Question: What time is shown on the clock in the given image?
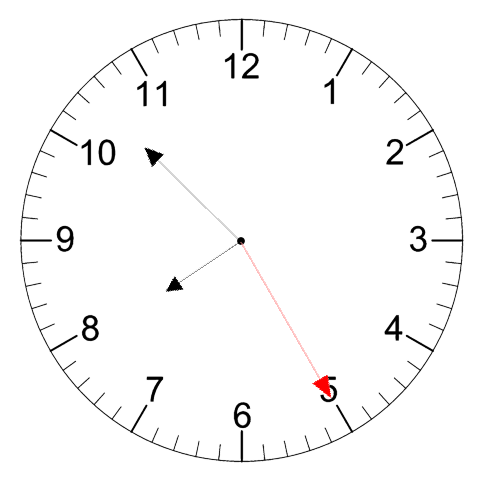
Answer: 07:52:25